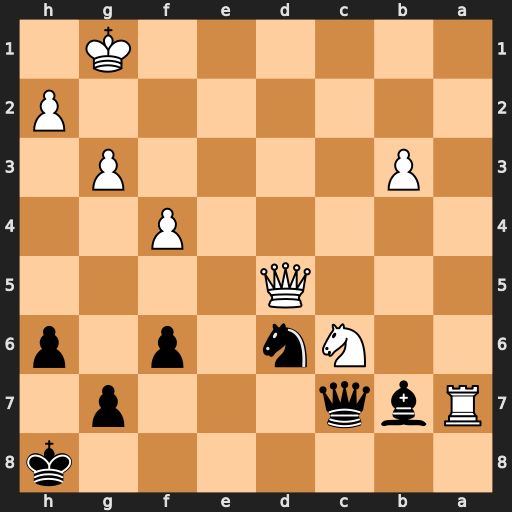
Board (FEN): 7k/Rbq3p1/2Nn1p1p/3Q4/5P2/1P4P1/7P/6K1
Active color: b
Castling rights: -
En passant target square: -
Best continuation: Qb6+ Qd4 Qxc6